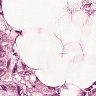
Metastatic tissue present: yes